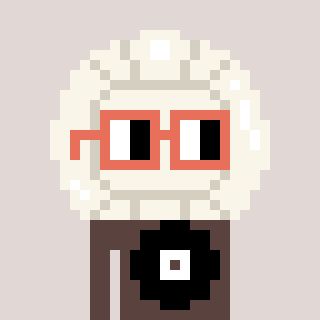
a pixel art character with square orange glasses, a volleyball-shaped head and a darkbrown-colored body on a warm background